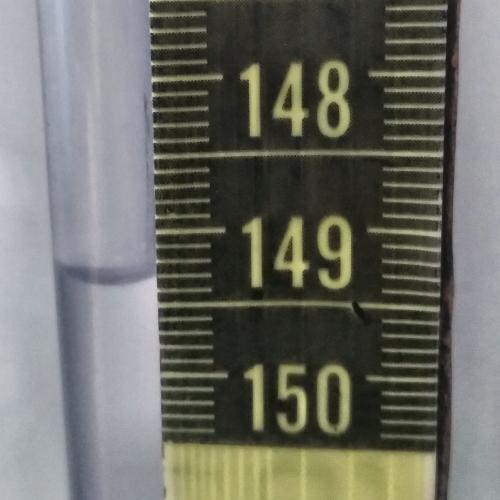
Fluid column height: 149.3 cm